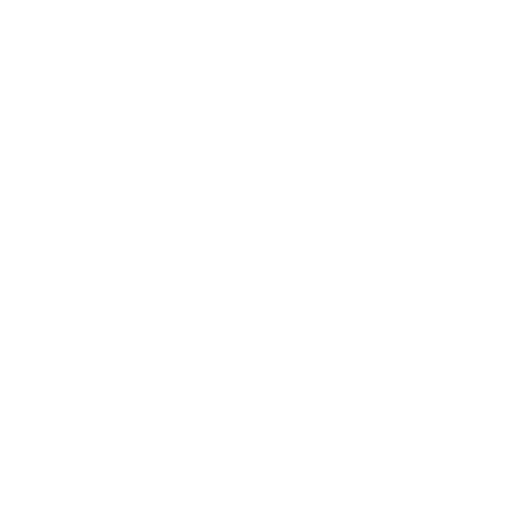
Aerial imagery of island in California named Jonathan Rock containing only open water